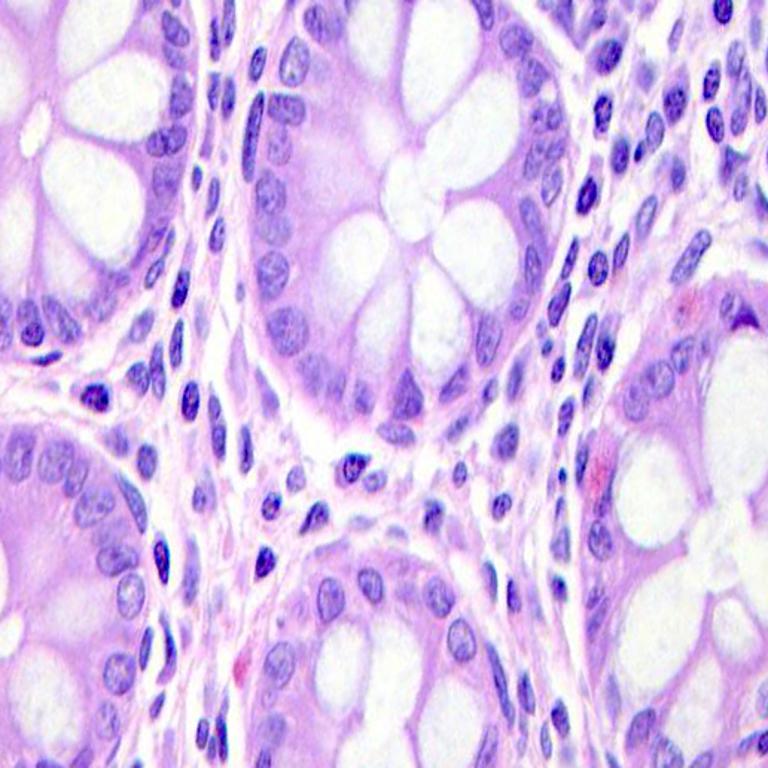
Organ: colon
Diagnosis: benign